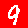
Digit: 9